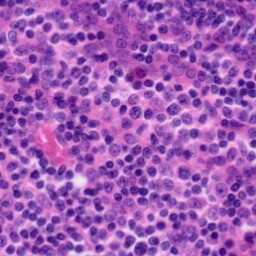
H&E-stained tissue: Tonsil